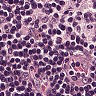
Metastatic tissue present: no